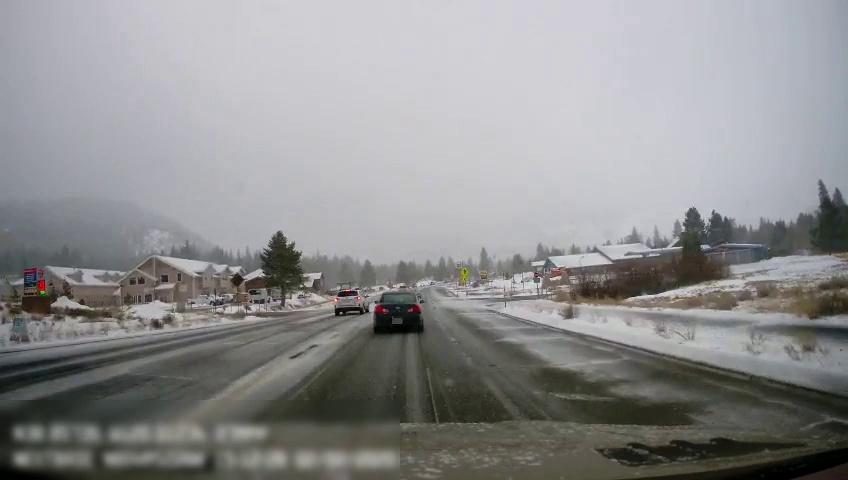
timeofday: Day
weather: Snowy
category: Drivable Space
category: Vehicles | Car
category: Vehicles | SUV
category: Vehicles | Car
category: Vehicles | Truck
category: Vehicles | Truck
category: Vehicles | Truck
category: Vehicles | Truck
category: Vehicles | Van
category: Vehicles | Truck
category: Lanes | Current Lane